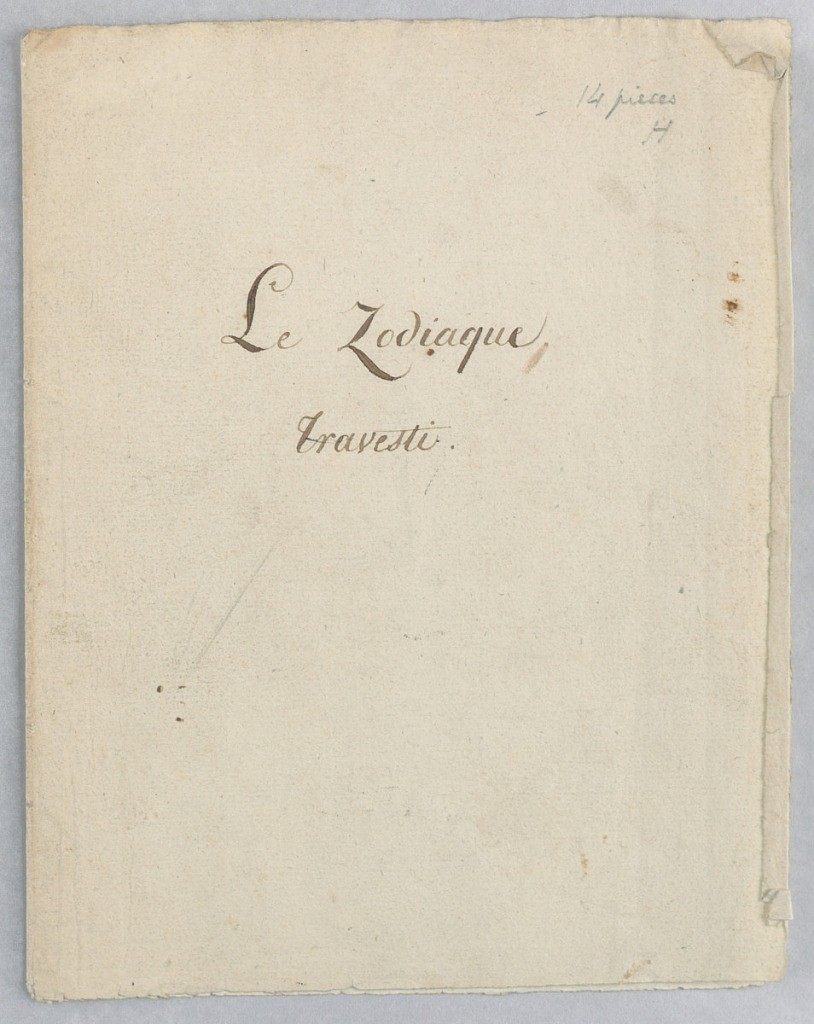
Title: Album Cover Design for Le Zodiaque Travesti (The Farcical Zodiac)
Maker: Jean Charles Develly, French, 1783 - 1849
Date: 1824
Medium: Pen and brown ink on cream laid paper
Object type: Document
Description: Title in two lines, upper center on cream page.